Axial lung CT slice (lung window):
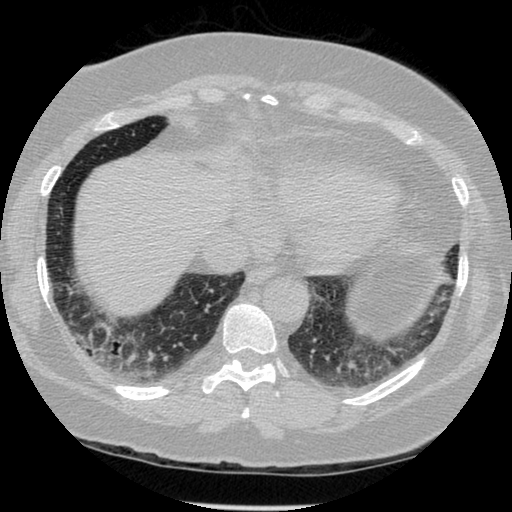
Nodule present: no